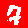
Digit: 7